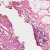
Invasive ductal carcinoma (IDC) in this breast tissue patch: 0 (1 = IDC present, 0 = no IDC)